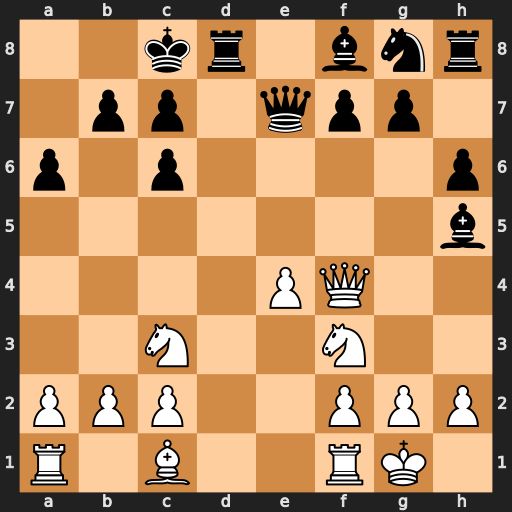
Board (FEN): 2kr1bnr/1pp1qpp1/p1p4p/7b/4PQ2/2N2N2/PPP2PPP/R1B2RK1
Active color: w
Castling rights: -
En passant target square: -
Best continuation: Qf5+ Qe6 Qxh5